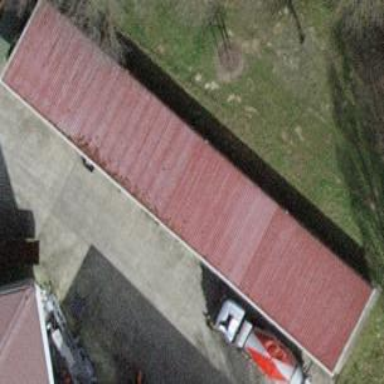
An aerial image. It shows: View of roof of building.